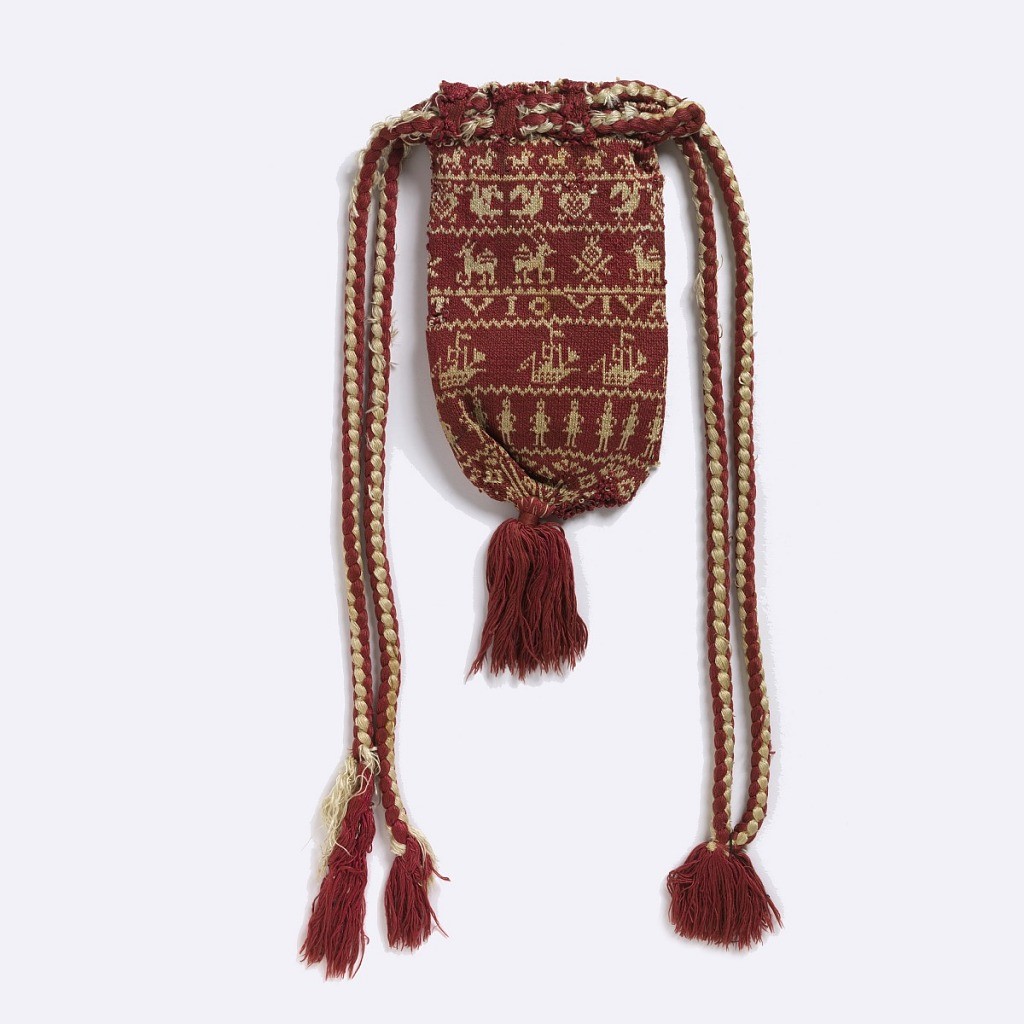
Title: Bag
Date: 17th century
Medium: silk Technique: knitted
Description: Red and white silk knitted bag with drawstring top and tassel at bottom. Ornamented with bands of spot motifs including ships, figures, birds, etc.